Question: I'm having issues with two parts of my Terminal installation in particular.
The first is the prompt area. Look at how on each new line it says '108%' instead of '>'. I'd like to know how I can switch that back to '>'.

![Image of Terminal][1]
The second issue is that I'm having issues setting my '$EDITOR' variable for tmux to work.
I've worked and set up the .tmux.conf file, and used the following line to attempt to set the editor:
'''
EDITOR = "vim"
'''
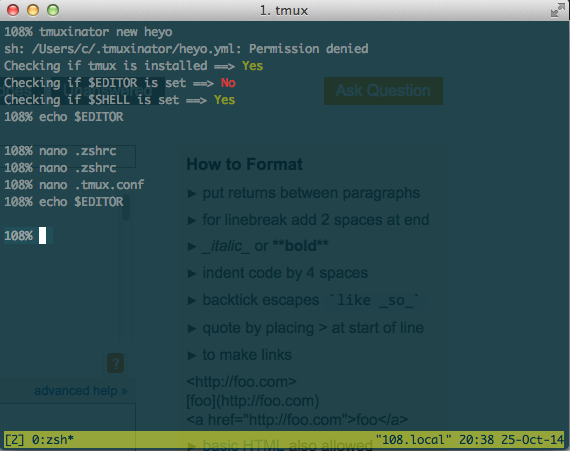
Answer: I was able to solve this issue with the following:
1. For the first issue (108 was set as my prompt), I went into my .zshrc file and added export PS1="%/$ ", then saved the file. My command prompt instantly changed back to normal, and I was fine.
2. For the second issue (echo $EDITOR was not returning anything, so tmux was not generating new projects), I simply entered my .zshrc file, and I added export before EDITOR so that the line looked like export EDITOR="vim".